Field crop: maize
Growth stage: 2
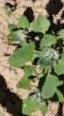
Species: chenopodium